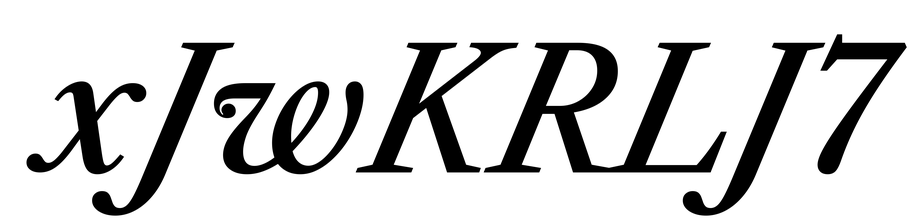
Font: LibreCaslonText-Italic_Medium_Italic